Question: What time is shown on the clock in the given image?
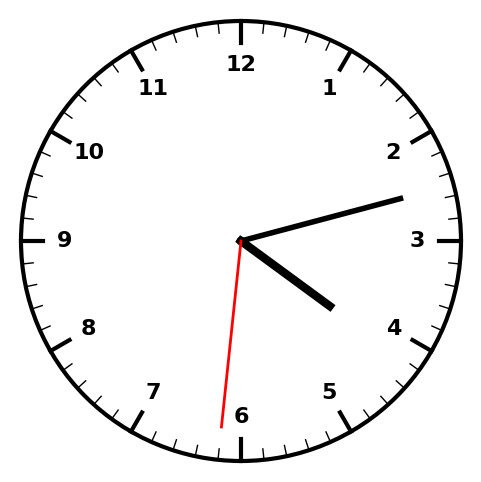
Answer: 04:12:31